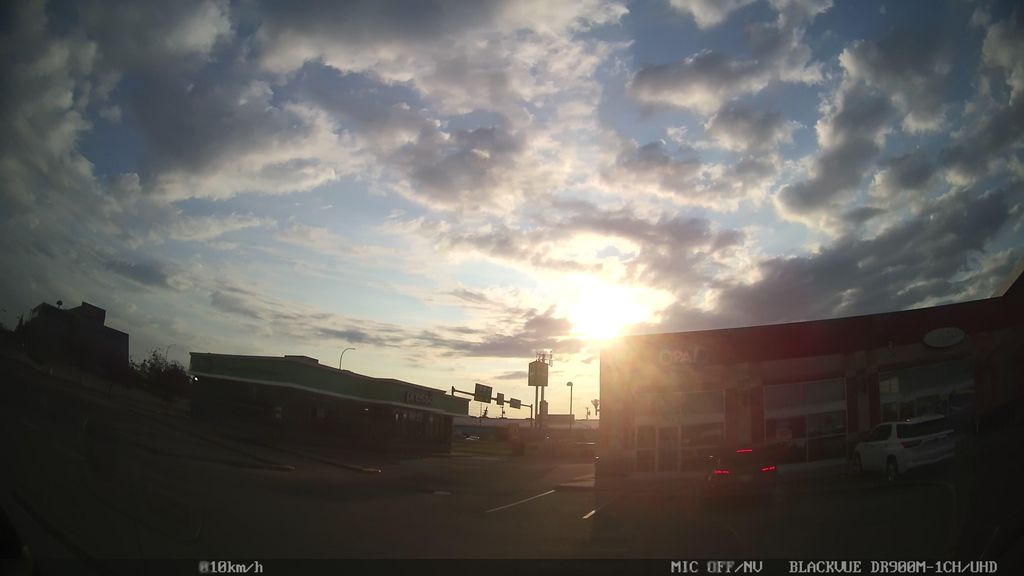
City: edmonton